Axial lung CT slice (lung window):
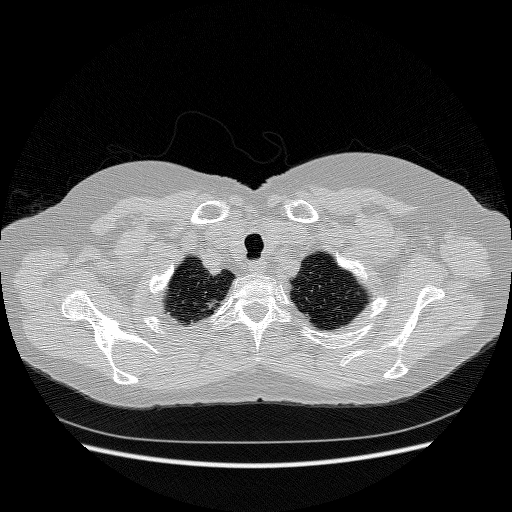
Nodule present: no